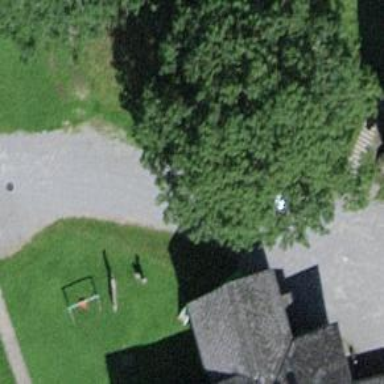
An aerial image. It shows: Bench.